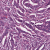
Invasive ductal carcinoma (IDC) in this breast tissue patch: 1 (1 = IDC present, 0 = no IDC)